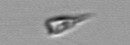
Label: Calciopappus